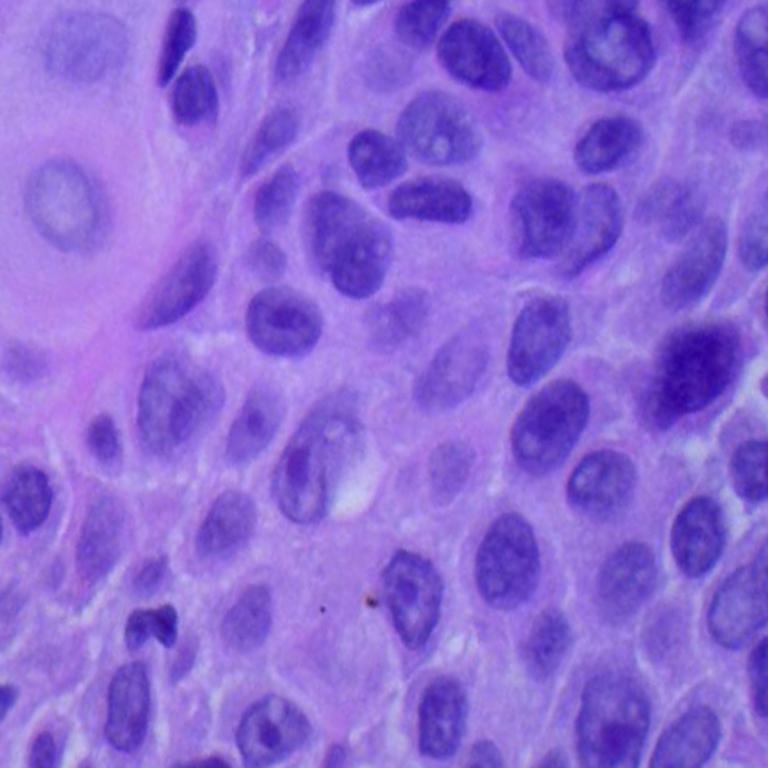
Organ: lung
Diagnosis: squamous carcinomas